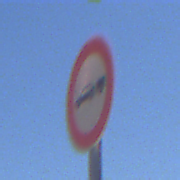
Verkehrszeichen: VerbotPersonenkraftwagenMitAnhaenger
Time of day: MorningAfternoon
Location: Outdoor (RoadRail)
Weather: Clear
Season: NotSpecified
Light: Natural